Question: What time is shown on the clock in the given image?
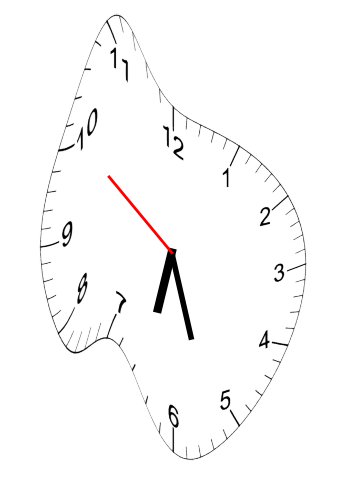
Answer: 06:26:51